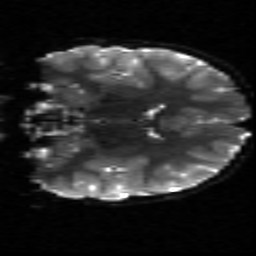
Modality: sbref
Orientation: coronal
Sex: female
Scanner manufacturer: siemens
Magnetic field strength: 3 T
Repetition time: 3.7 s
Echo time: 0.08 s